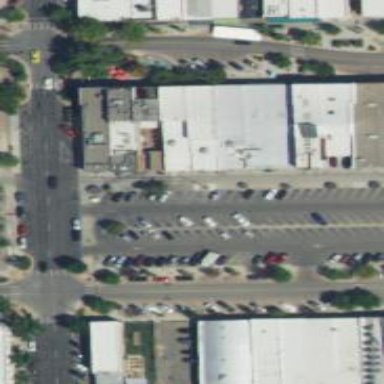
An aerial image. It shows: Parking space.